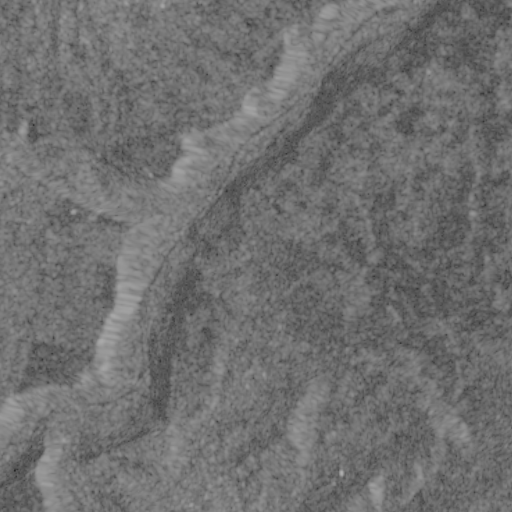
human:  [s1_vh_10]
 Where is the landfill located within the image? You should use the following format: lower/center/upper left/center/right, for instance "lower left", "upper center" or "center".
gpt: The landfill is located in the upper left of the image.
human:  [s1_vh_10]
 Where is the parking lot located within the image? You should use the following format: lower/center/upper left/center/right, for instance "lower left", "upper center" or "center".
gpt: There is no parking lot in the image.

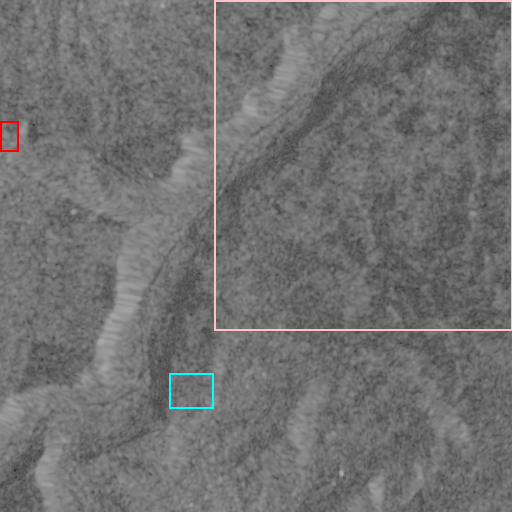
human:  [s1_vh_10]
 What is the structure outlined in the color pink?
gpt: The structure outlined in pink is a crop field.
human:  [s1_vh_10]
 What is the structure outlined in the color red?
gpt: The structure outlined in red is a landfill.
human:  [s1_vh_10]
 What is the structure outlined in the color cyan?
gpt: The structure outlined in cyan is a park.
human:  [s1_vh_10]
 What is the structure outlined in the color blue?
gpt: There is no blue outline.